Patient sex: M
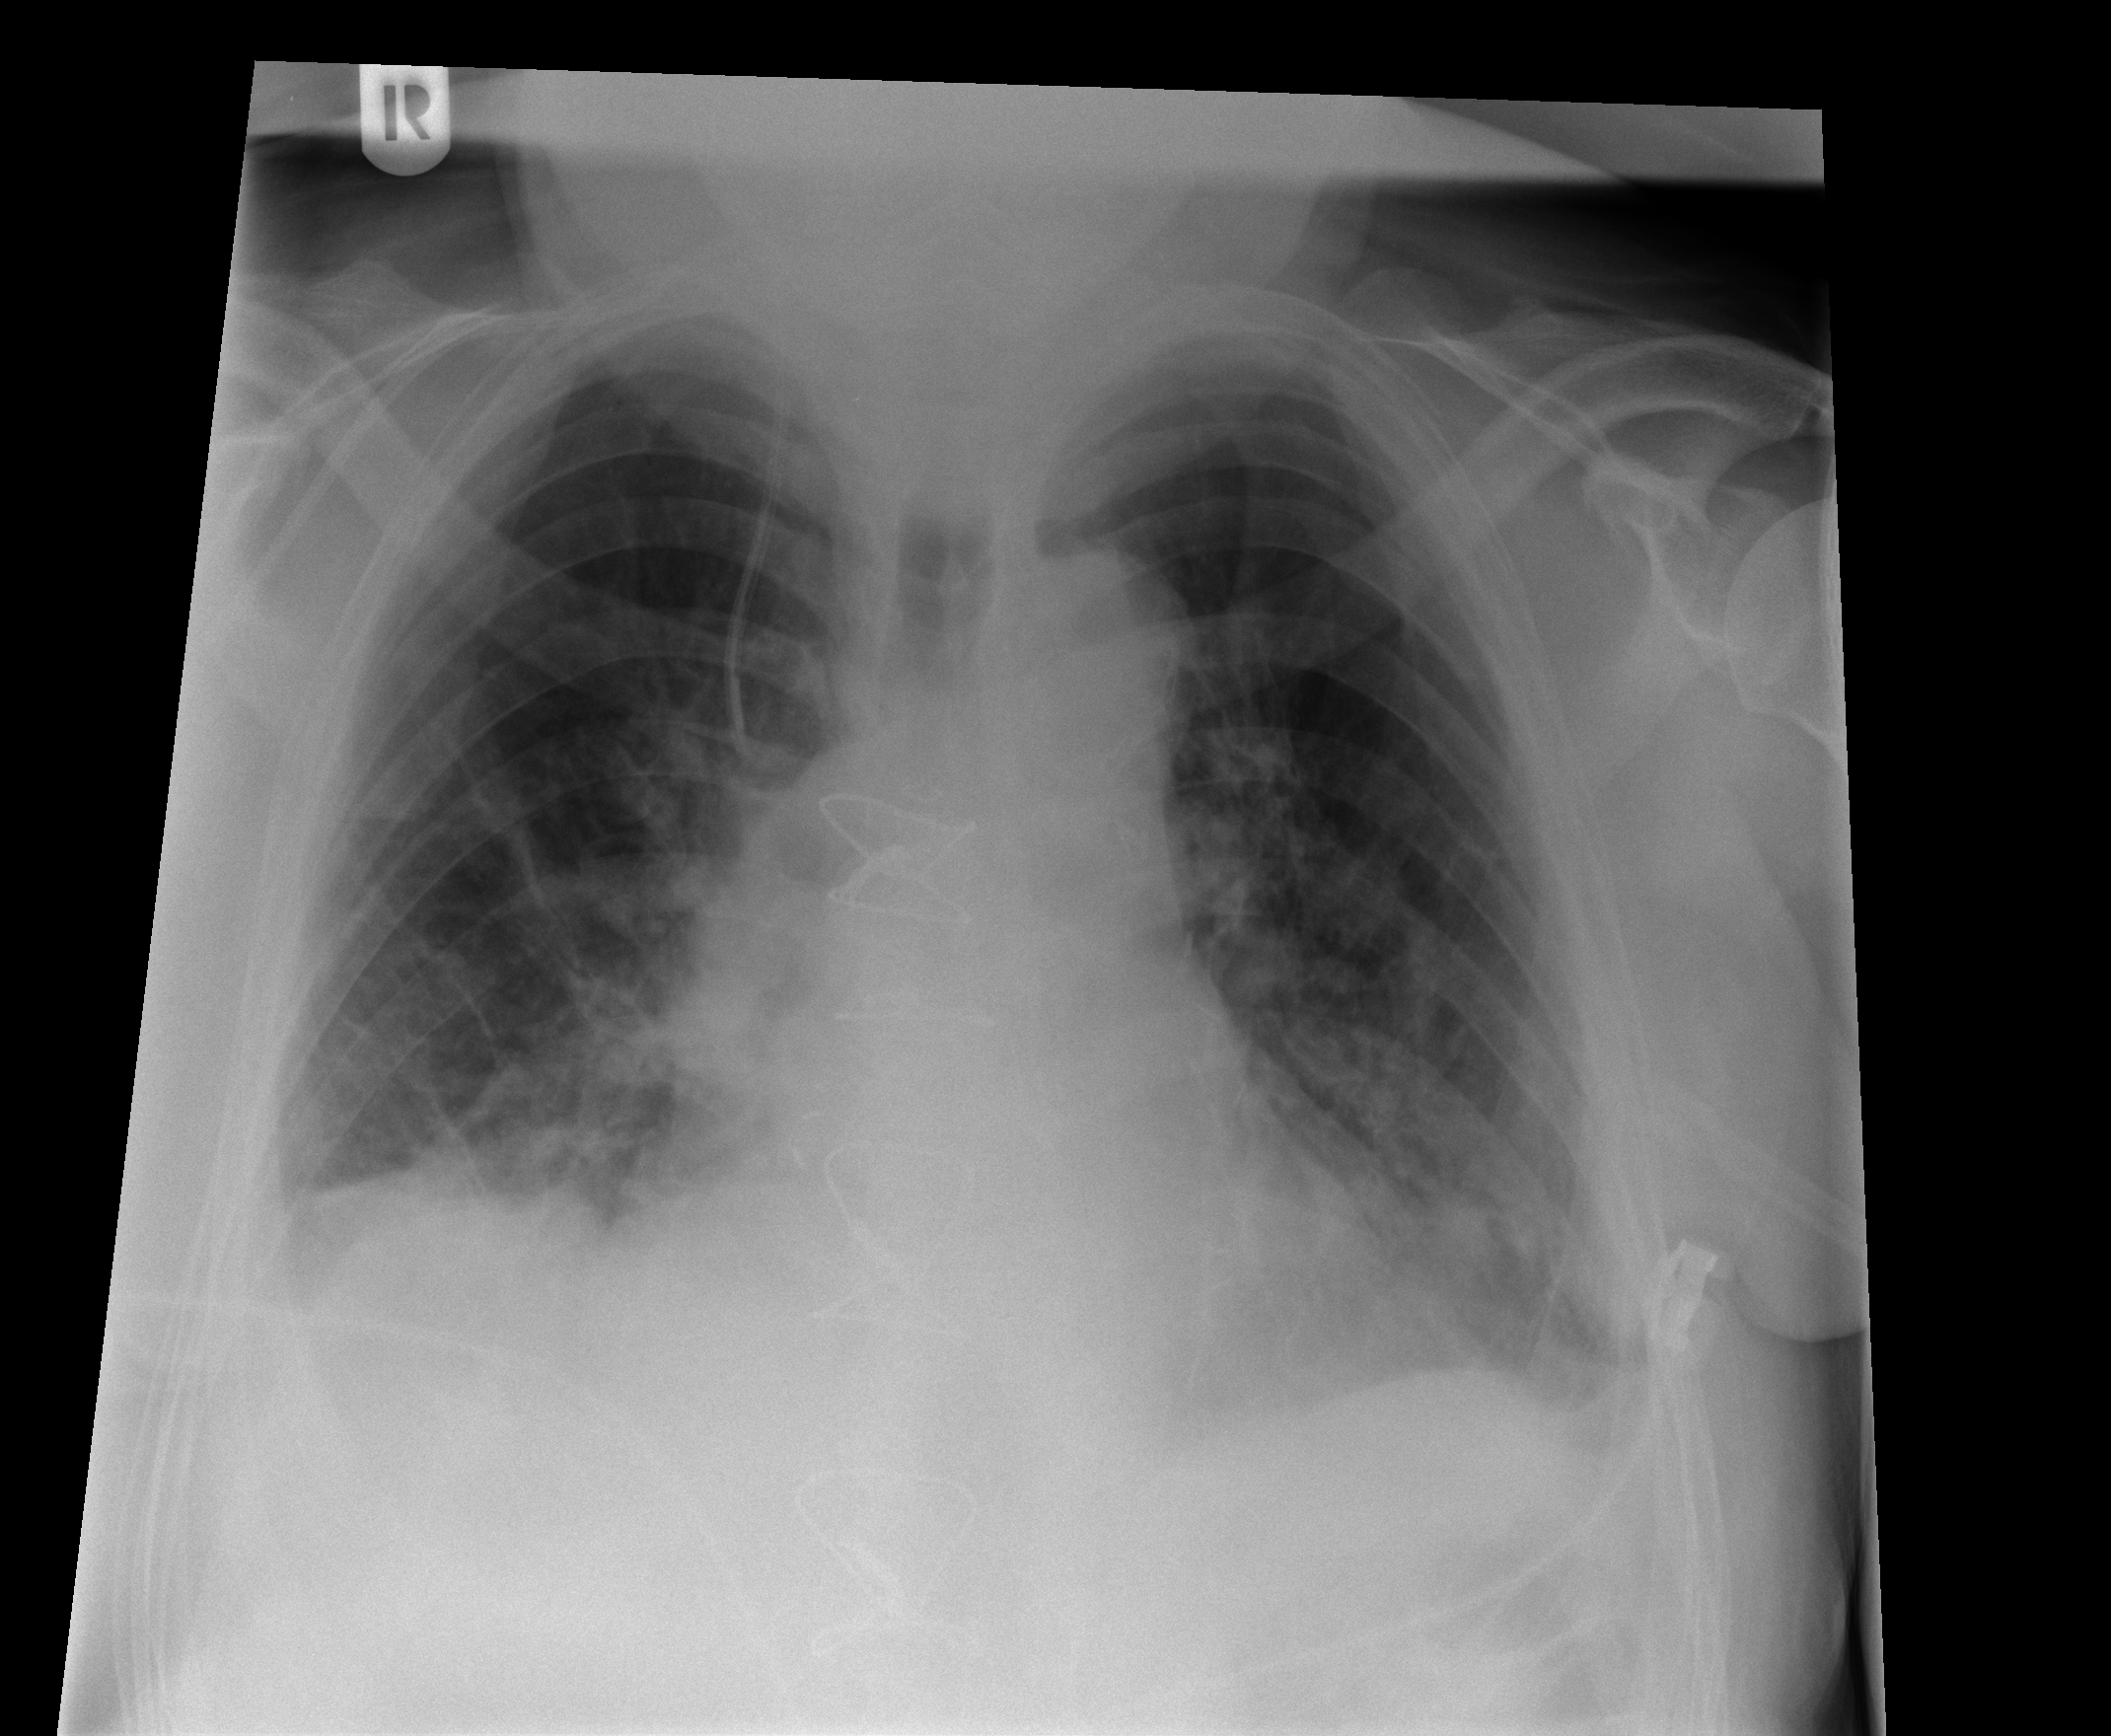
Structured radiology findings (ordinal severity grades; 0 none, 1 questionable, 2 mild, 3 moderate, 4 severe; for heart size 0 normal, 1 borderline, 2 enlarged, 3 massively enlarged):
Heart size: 2
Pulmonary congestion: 2
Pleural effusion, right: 1
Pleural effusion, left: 1
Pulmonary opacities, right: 1
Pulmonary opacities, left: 0
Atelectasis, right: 2
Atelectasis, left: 2